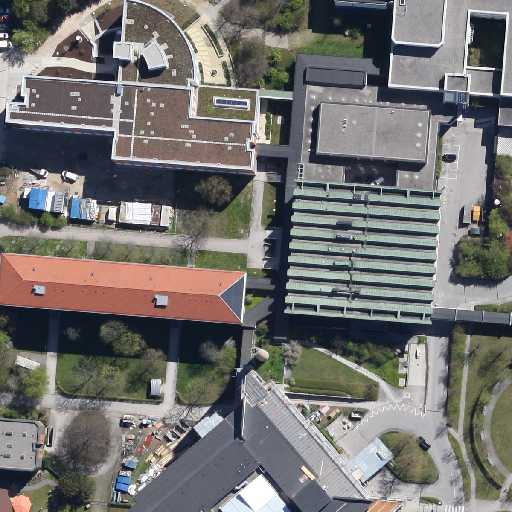
Referring expression: vehicle in the parking area